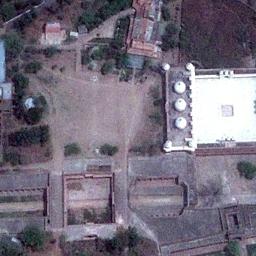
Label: palace